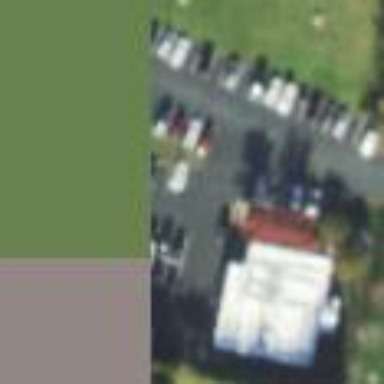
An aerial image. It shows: Parking area with surface.